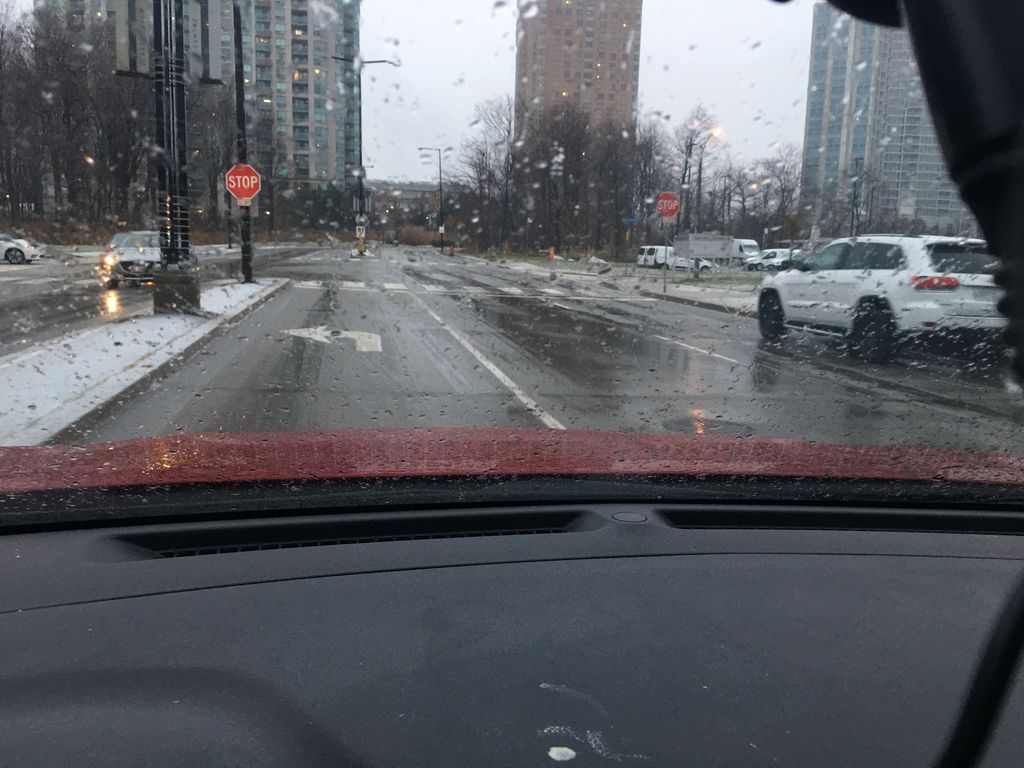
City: toronto